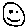
Label: smiley face